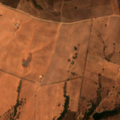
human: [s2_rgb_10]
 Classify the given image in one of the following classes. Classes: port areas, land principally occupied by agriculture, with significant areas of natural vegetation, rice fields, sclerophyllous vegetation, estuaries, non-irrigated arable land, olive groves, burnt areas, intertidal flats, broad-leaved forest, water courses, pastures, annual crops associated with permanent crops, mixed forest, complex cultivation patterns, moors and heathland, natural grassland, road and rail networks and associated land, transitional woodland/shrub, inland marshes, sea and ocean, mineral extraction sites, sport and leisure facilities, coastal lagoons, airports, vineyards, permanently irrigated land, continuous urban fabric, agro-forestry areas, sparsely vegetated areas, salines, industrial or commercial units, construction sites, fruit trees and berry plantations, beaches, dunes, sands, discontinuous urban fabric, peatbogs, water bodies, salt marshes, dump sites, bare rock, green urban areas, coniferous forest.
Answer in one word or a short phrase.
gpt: non-irrigated arable land, olive groves, annual crops associated with permanent crops, land principally occupied by agriculture, with significant areas of natural vegetation